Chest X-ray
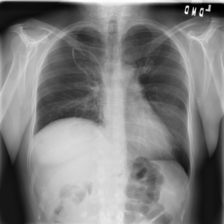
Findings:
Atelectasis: negative
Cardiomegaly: negative
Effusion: negative
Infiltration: negative
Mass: negative
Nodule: negative
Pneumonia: negative
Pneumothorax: negative
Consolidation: negative
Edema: negative
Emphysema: negative
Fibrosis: negative
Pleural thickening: negative
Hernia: negative